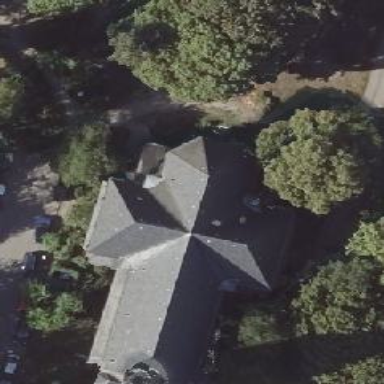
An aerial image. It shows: Building featuring hipped roof oriented across its structure.